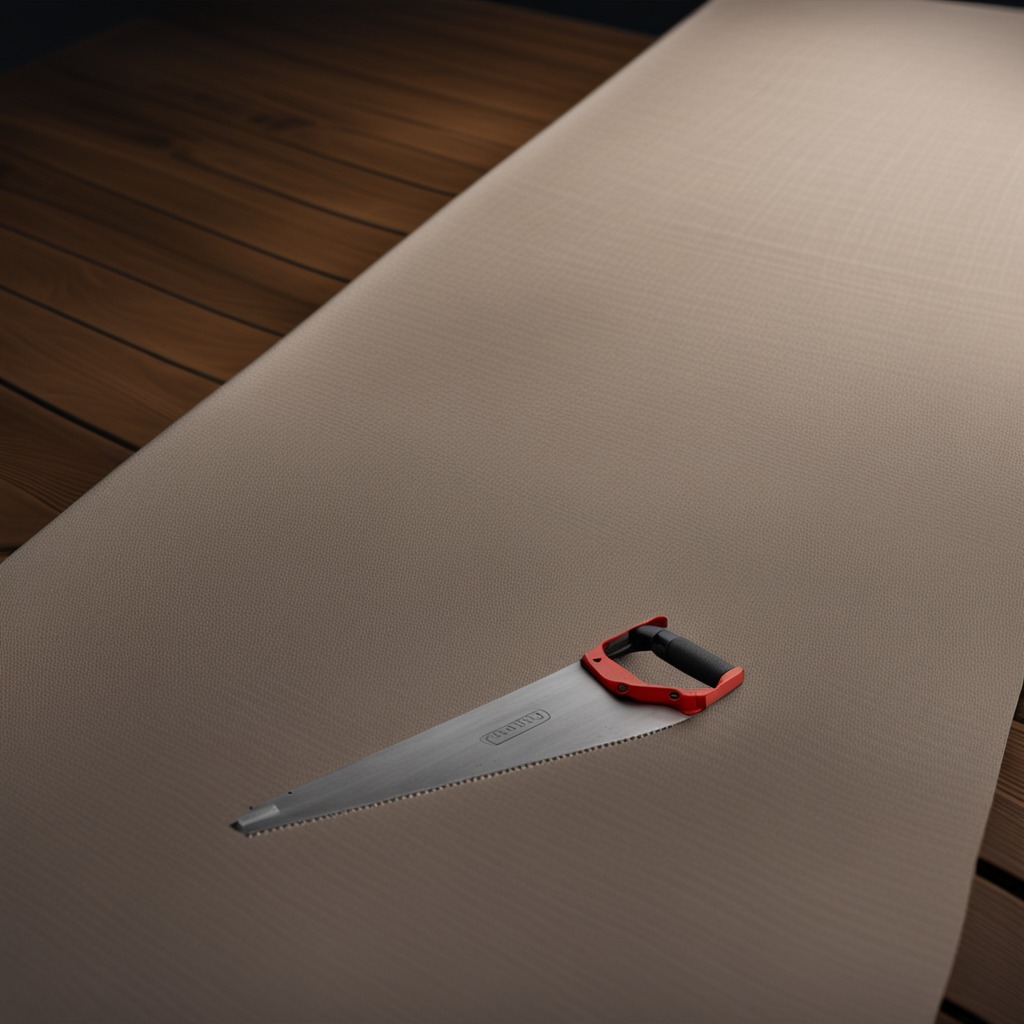
A handheld metal saw is lying on a wooden table in a workshop at night.